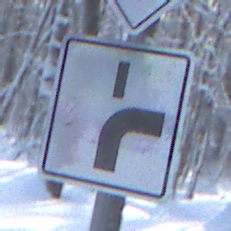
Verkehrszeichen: VerlaufVorfahrtsstrasse8
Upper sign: Vorfahrtsstrasse
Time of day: MorningAfternoon
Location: Outdoor (Nature)
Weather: Clear
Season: Winter
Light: Natural